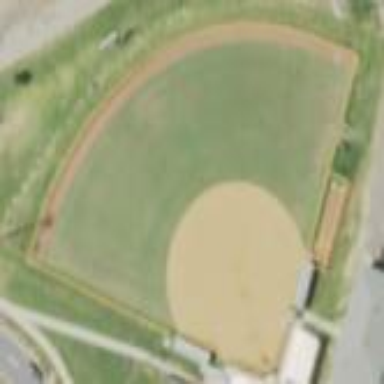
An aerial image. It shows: Baseball pitch for leisure land activities.